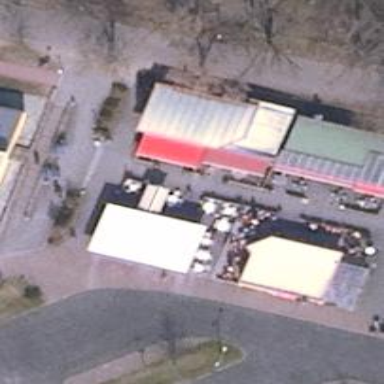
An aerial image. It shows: Fast food establishment.